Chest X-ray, AP view. Patient: 43 years old, sex F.
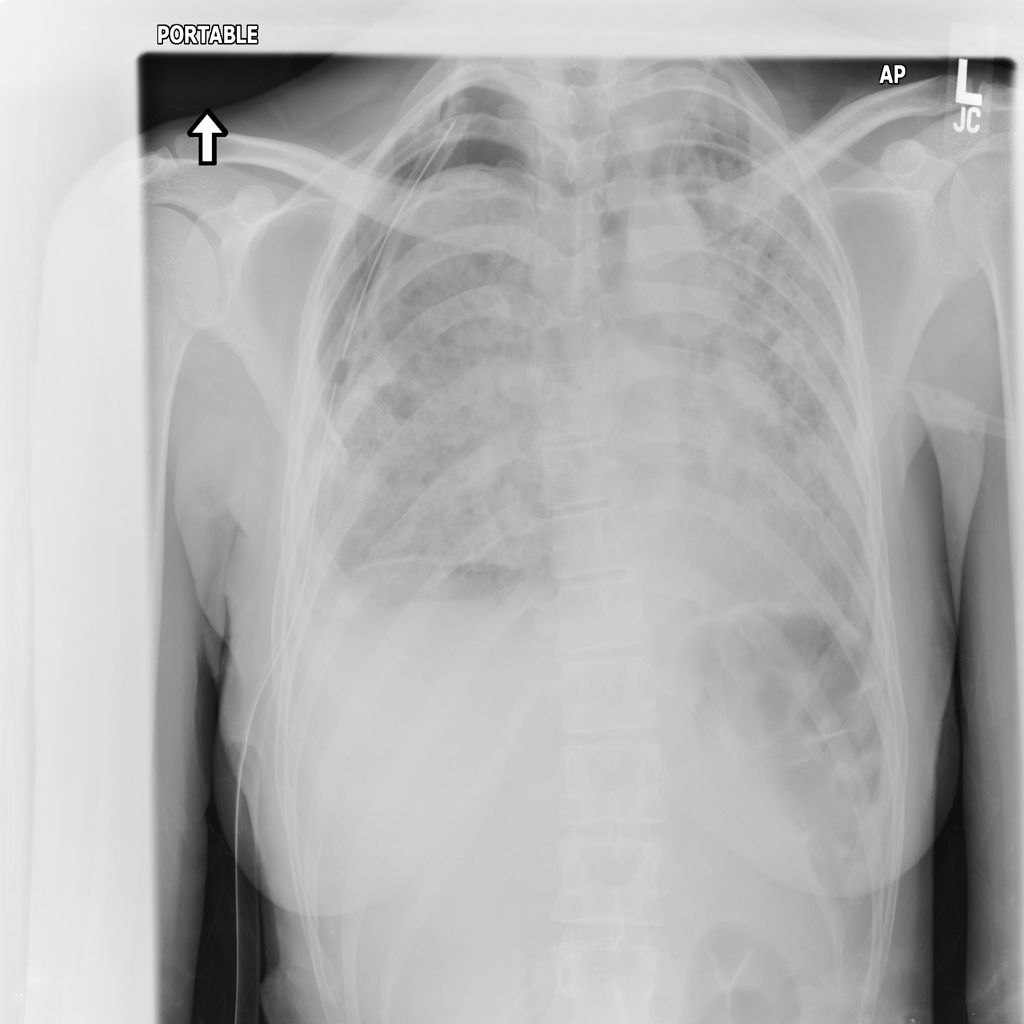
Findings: Infiltration, Pneumothorax